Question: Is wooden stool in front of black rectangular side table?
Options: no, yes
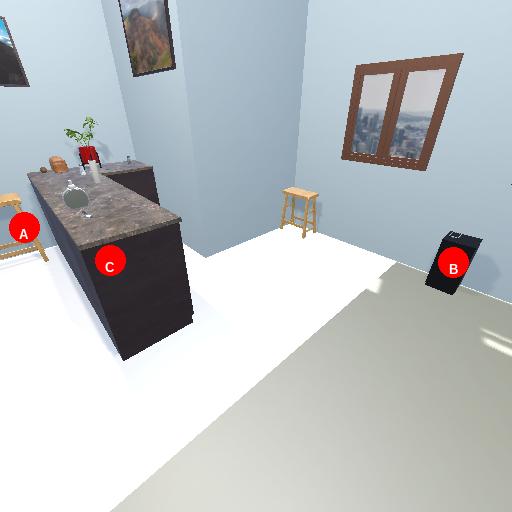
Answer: no